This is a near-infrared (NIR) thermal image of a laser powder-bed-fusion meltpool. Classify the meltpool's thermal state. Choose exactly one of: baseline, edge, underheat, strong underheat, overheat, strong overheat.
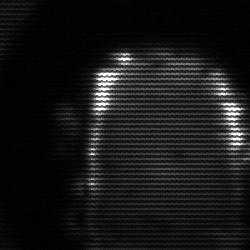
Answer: baseline